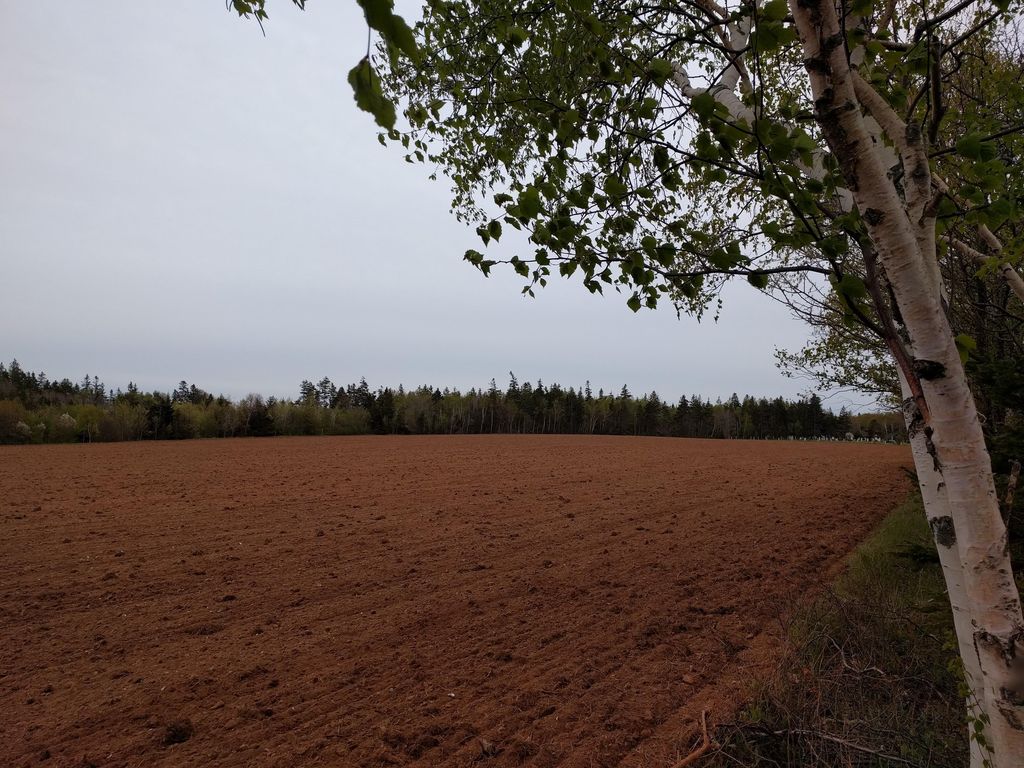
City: charlottetown